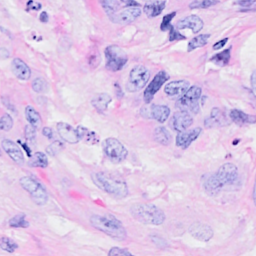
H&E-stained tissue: Breast